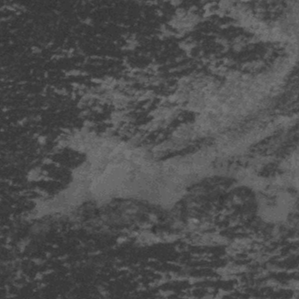
Label: frost